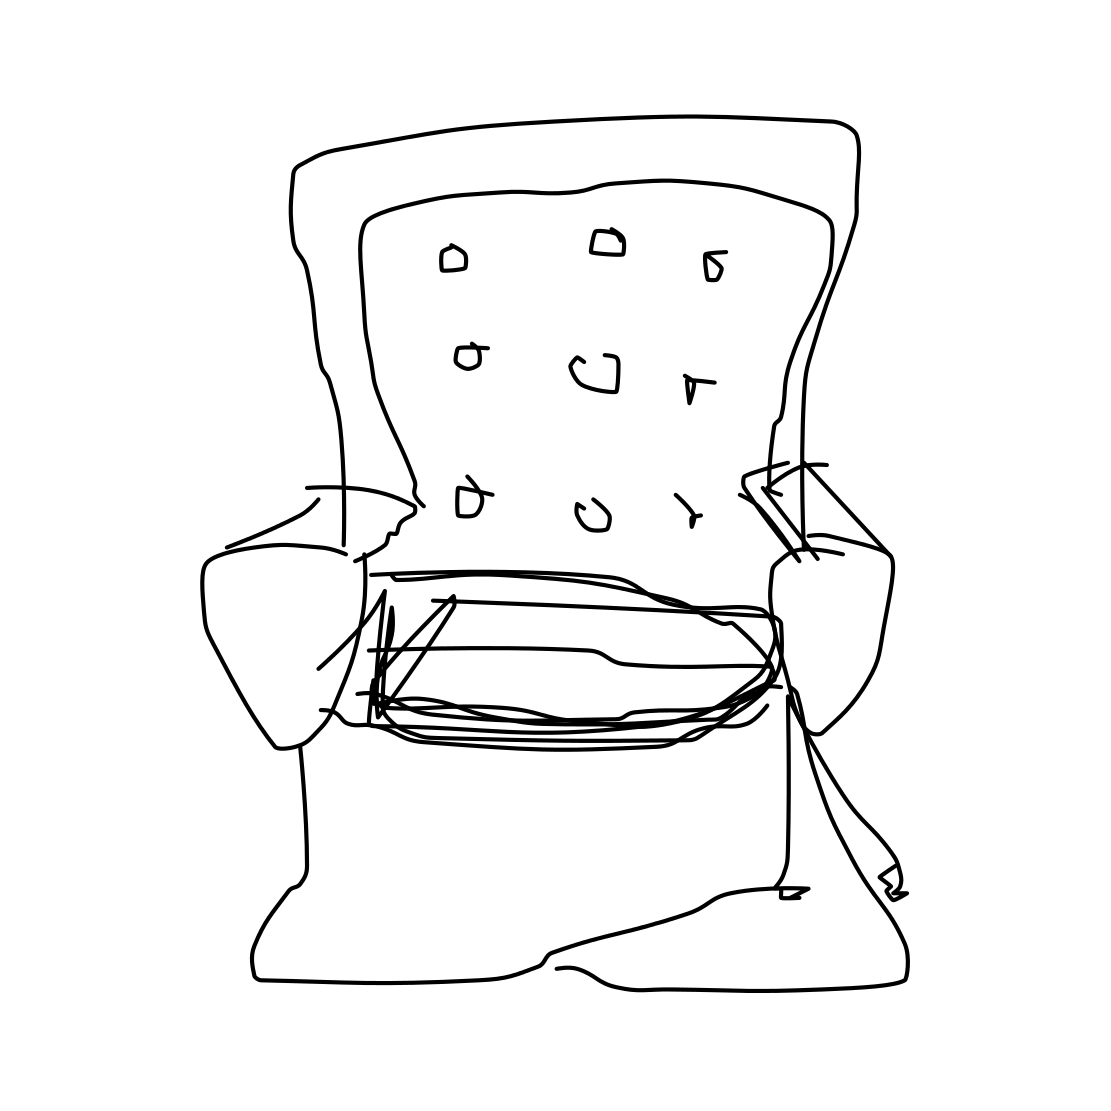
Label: armchair